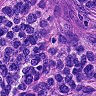
Metastatic tissue present: yes